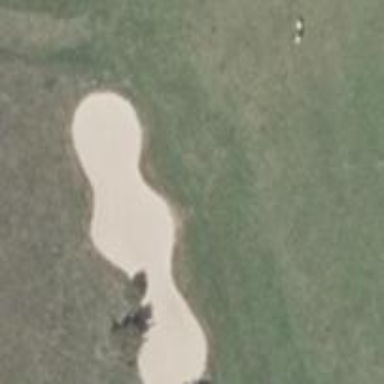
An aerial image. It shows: Golf bunker filled with natural sand.